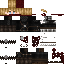
A male skeleton skin with dark skin, wearing blonde helmet dressed in a gold armor chest and brown pants, featuring a closed mouth.